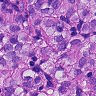
Metastatic tissue present: yes